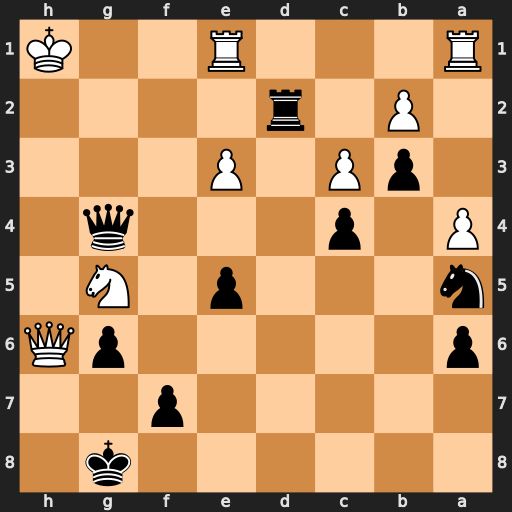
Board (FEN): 6k1/5p2/p5pQ/n3p1N1/P1p3q1/1pP1P3/1P1r4/R3R2K
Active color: b
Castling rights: -
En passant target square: -
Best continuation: Qg2#